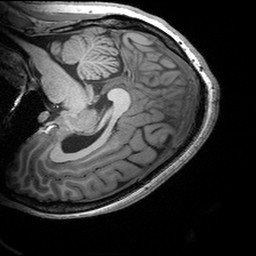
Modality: T1w
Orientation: sagittal
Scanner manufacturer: siemens
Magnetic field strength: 3 T
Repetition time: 2.53 s
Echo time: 0.00299 s